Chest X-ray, PA view. Patient: 62 years old, sex M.
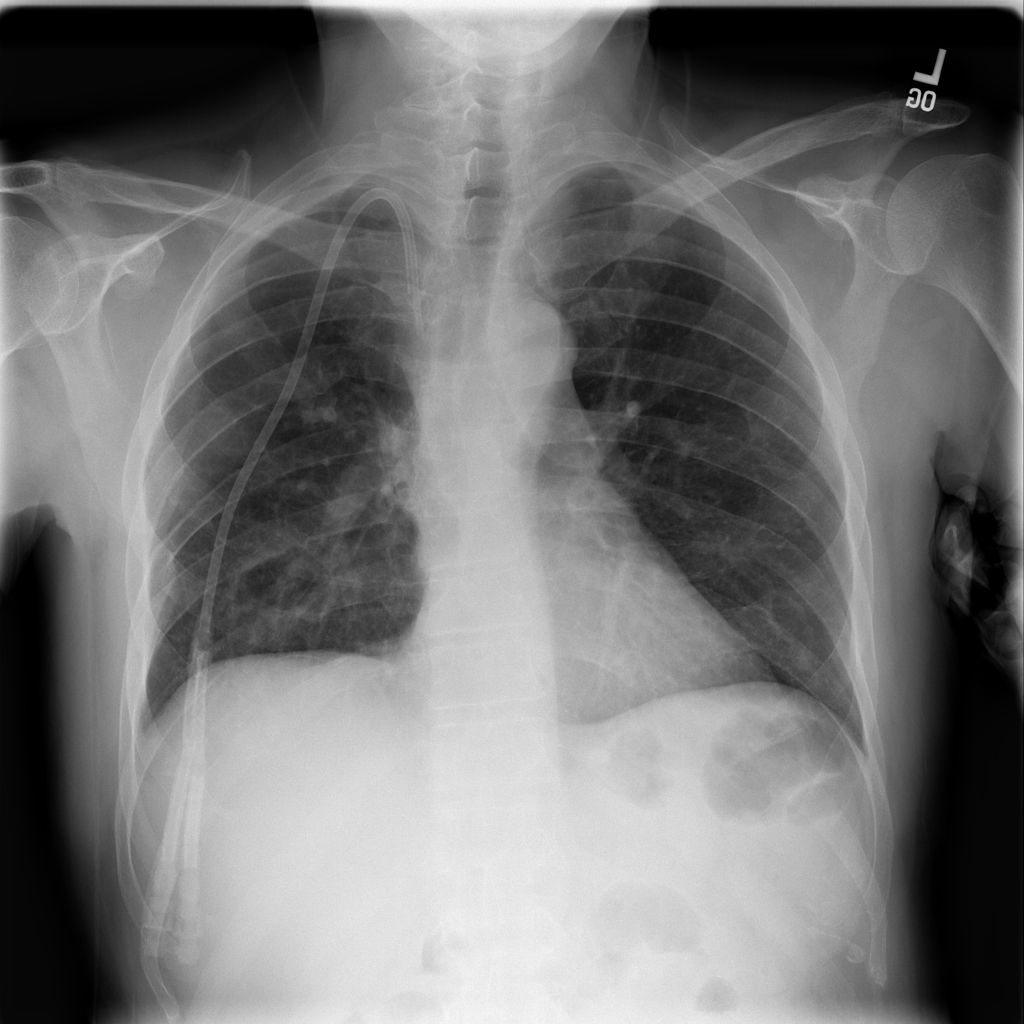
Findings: Infiltration